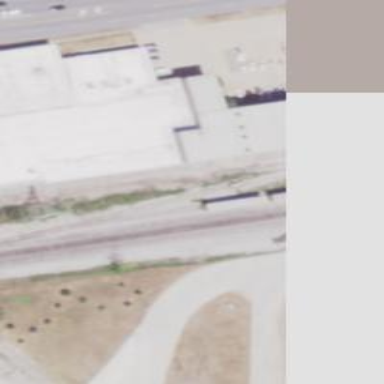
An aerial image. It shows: Railway siding with rails.